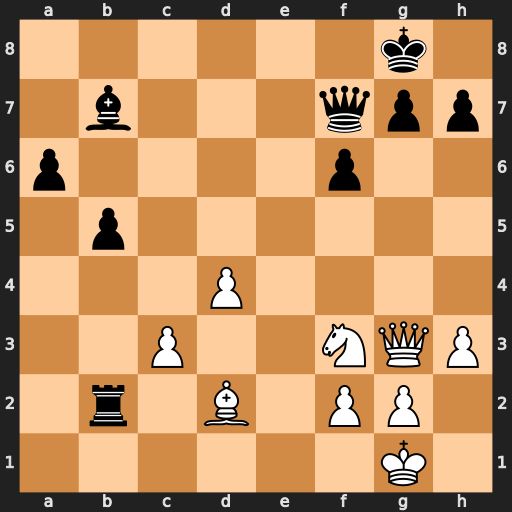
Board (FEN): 6k1/1b3qpp/p4p2/1p6/3P4/2P2NQP/1r1B1PP1/6K1
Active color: w
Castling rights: -
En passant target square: -
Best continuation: Qb8+ Qf8 Qxb7